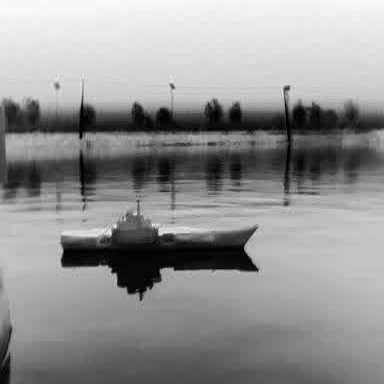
There is a warship in the infrared image.